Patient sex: F
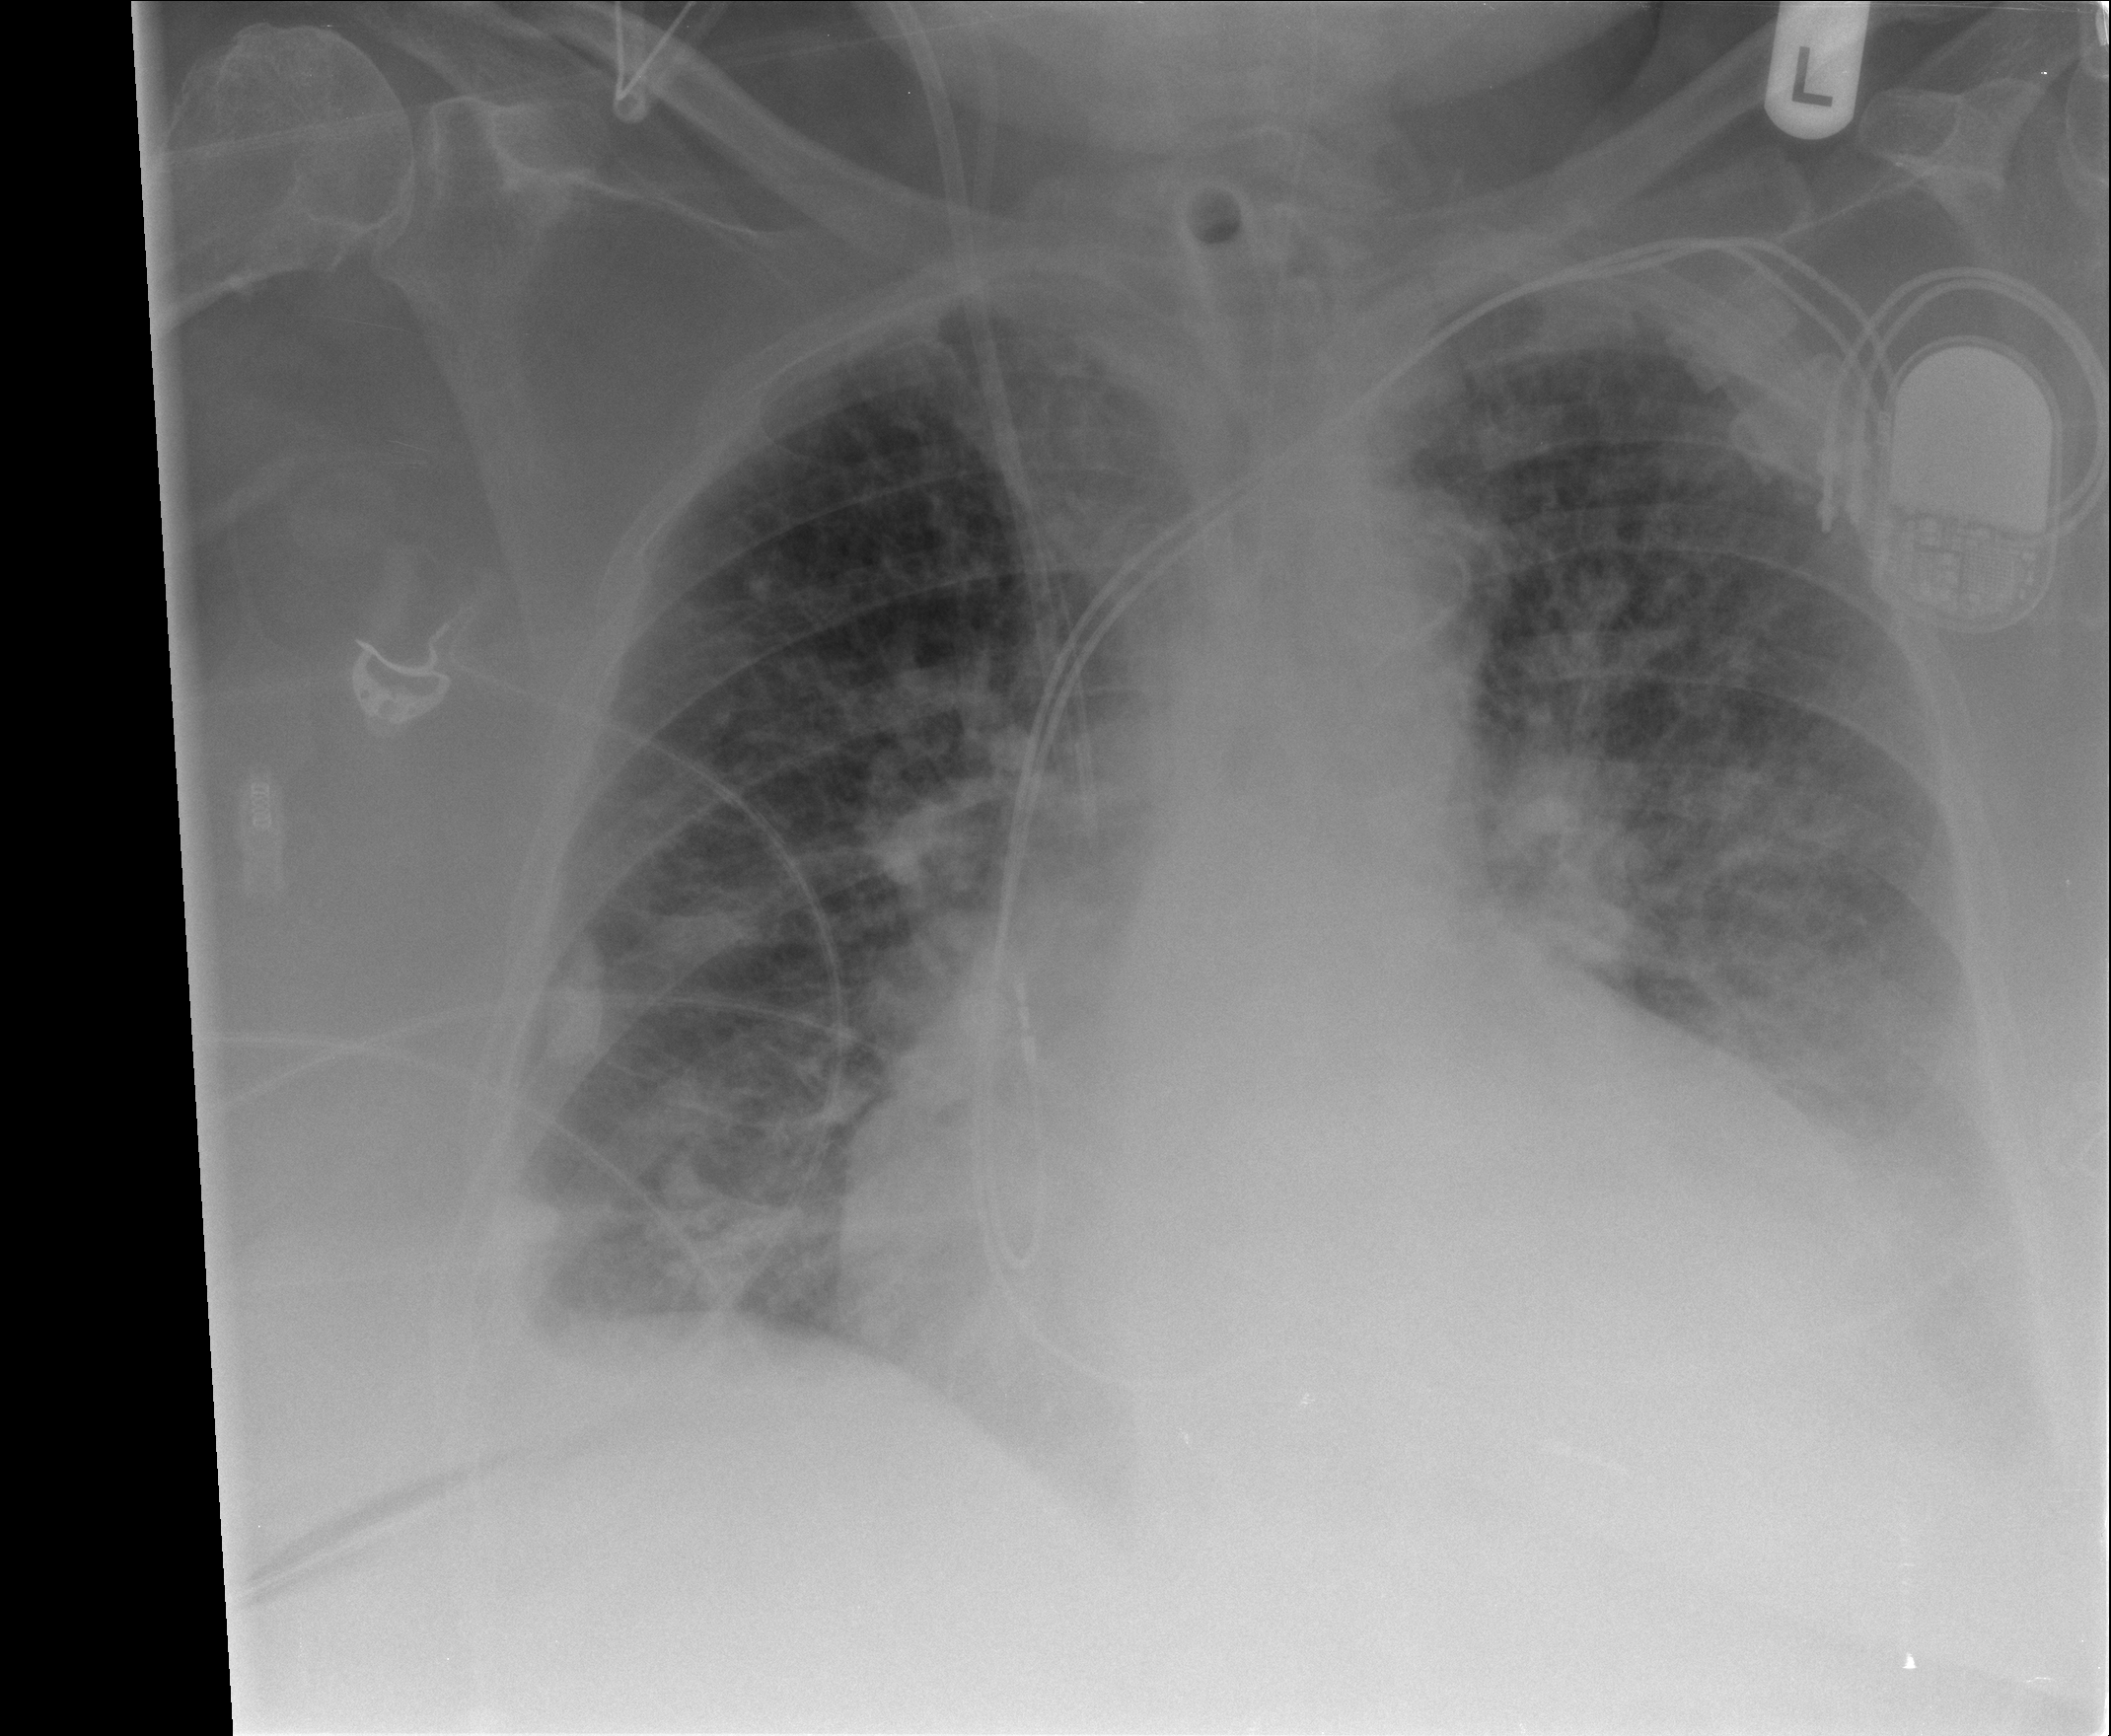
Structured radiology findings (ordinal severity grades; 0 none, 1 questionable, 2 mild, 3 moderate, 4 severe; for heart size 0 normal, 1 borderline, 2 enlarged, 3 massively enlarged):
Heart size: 2
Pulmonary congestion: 3
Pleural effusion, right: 2
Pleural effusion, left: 2
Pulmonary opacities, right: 2
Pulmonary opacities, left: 2
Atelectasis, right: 2
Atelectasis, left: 2